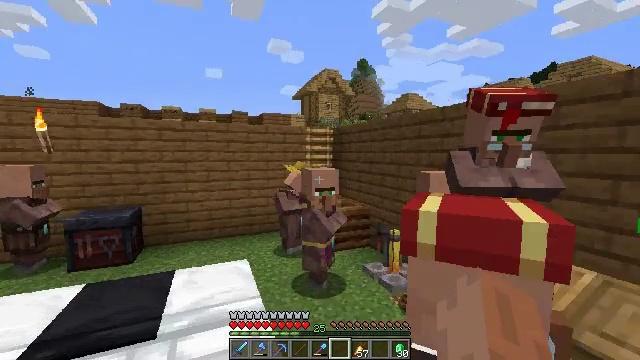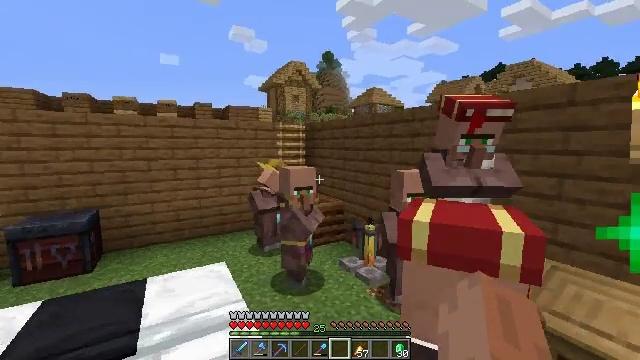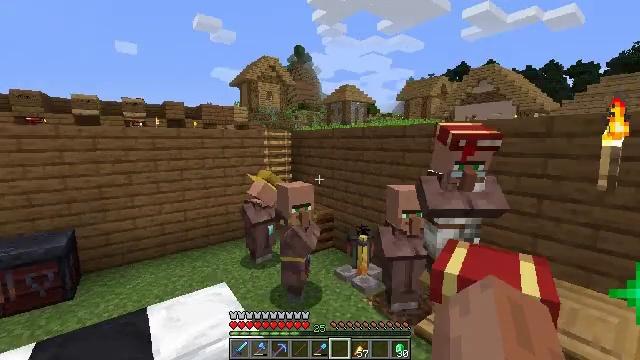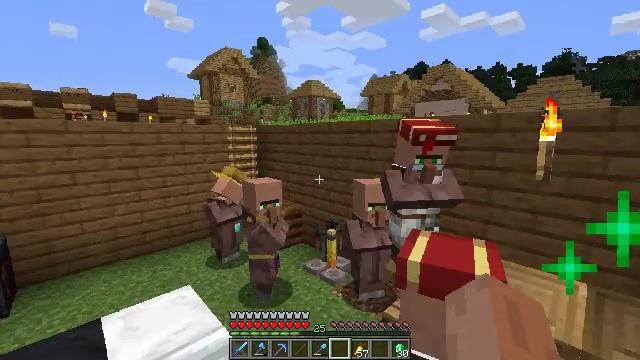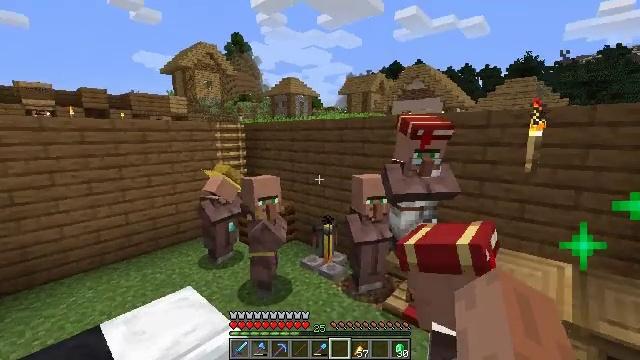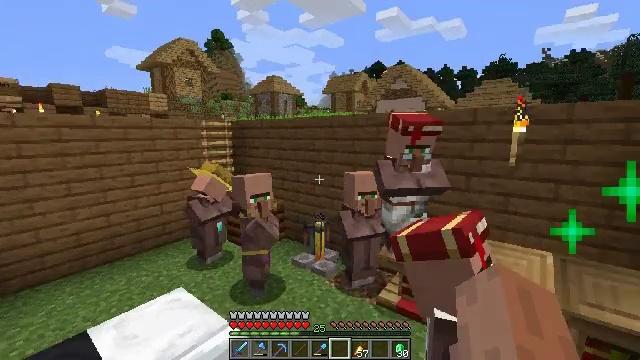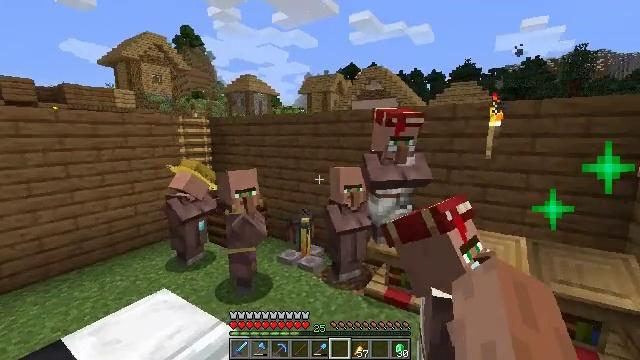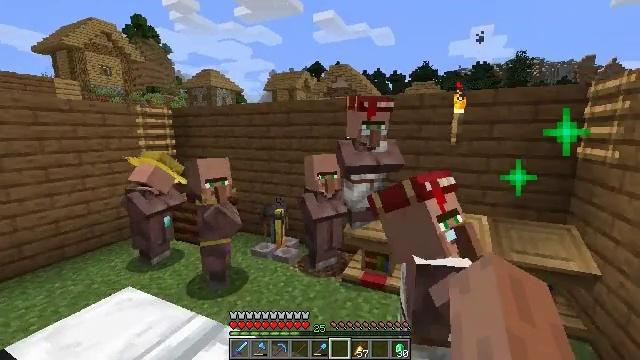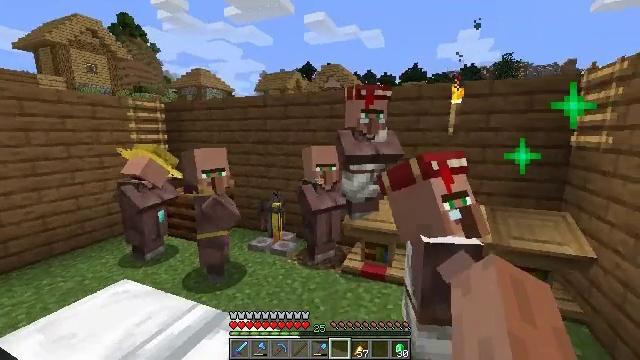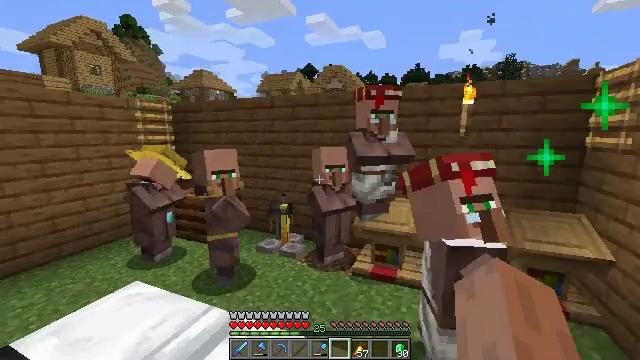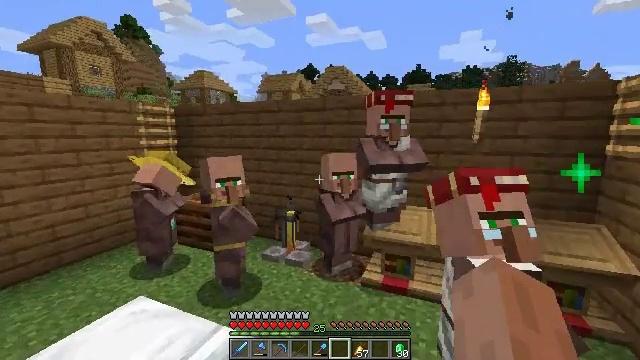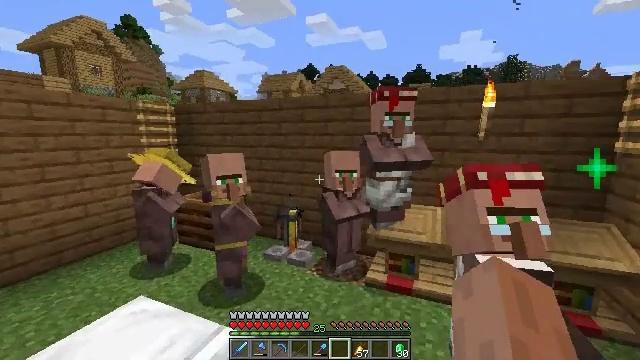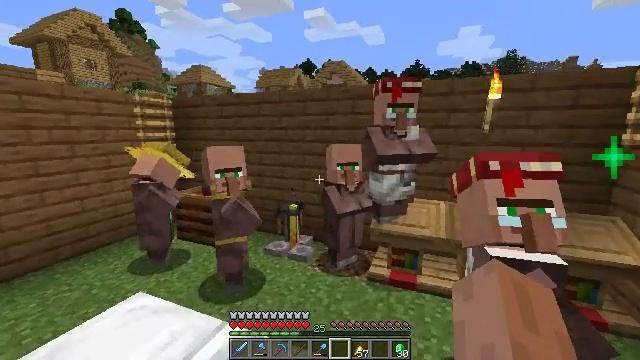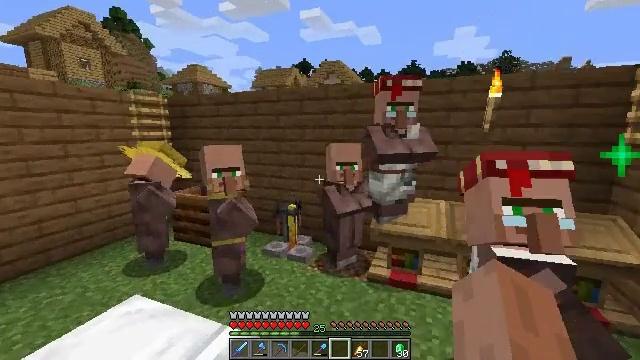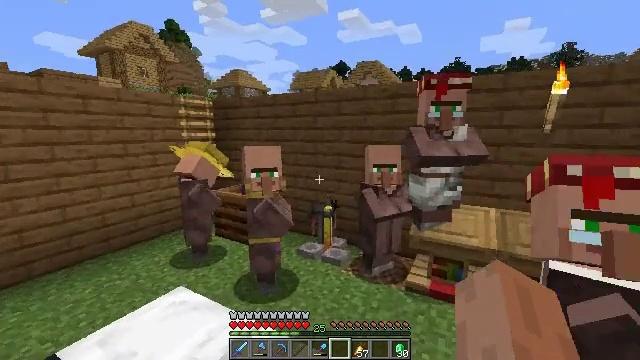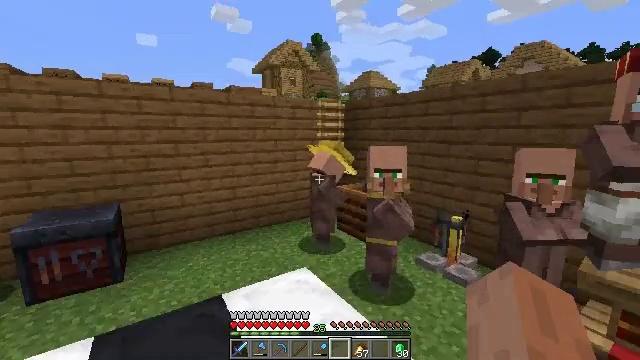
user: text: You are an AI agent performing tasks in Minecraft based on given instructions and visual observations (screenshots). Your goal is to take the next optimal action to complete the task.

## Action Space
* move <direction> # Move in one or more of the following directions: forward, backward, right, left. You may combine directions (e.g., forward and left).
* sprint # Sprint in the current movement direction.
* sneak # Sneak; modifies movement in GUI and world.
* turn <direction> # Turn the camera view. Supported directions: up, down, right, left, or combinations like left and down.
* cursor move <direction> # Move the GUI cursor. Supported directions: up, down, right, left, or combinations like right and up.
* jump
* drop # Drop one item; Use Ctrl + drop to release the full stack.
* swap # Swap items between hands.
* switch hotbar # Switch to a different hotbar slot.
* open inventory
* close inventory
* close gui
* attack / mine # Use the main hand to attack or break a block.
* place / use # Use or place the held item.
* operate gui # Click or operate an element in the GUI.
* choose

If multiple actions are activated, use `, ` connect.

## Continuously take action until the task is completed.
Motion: motion action
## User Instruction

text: Gather the wall torch from the wall.
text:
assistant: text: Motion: move left, turn right and down
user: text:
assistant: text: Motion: move left, turn right and down
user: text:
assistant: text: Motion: move left, turn right and down
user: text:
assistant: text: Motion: move left, turn right
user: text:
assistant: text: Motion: move left, turn right
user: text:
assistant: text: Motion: move forward and move left, turn right
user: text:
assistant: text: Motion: move forward and move left, turn right
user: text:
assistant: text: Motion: move forward and move left, turn right
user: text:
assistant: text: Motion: move forward
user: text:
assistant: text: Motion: move forward
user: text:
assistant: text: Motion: no_op
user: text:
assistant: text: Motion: no_op
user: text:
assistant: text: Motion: no_op
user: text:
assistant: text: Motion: turn left
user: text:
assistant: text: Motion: turn left
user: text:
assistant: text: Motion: turn left
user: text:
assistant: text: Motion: turn left
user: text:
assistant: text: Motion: turn left
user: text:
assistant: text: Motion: turn left
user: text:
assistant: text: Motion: move left, turn left
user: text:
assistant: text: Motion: move left
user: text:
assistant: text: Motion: move left, turn left
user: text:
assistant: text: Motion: move left, turn left and up
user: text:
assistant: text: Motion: turn left and up
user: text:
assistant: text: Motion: turn left
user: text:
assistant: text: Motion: no_op
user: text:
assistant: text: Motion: no_op
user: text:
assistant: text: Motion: no_op
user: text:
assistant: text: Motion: no_op
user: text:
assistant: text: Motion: move back